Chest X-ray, PA view. Patient: 67 years old, sex M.
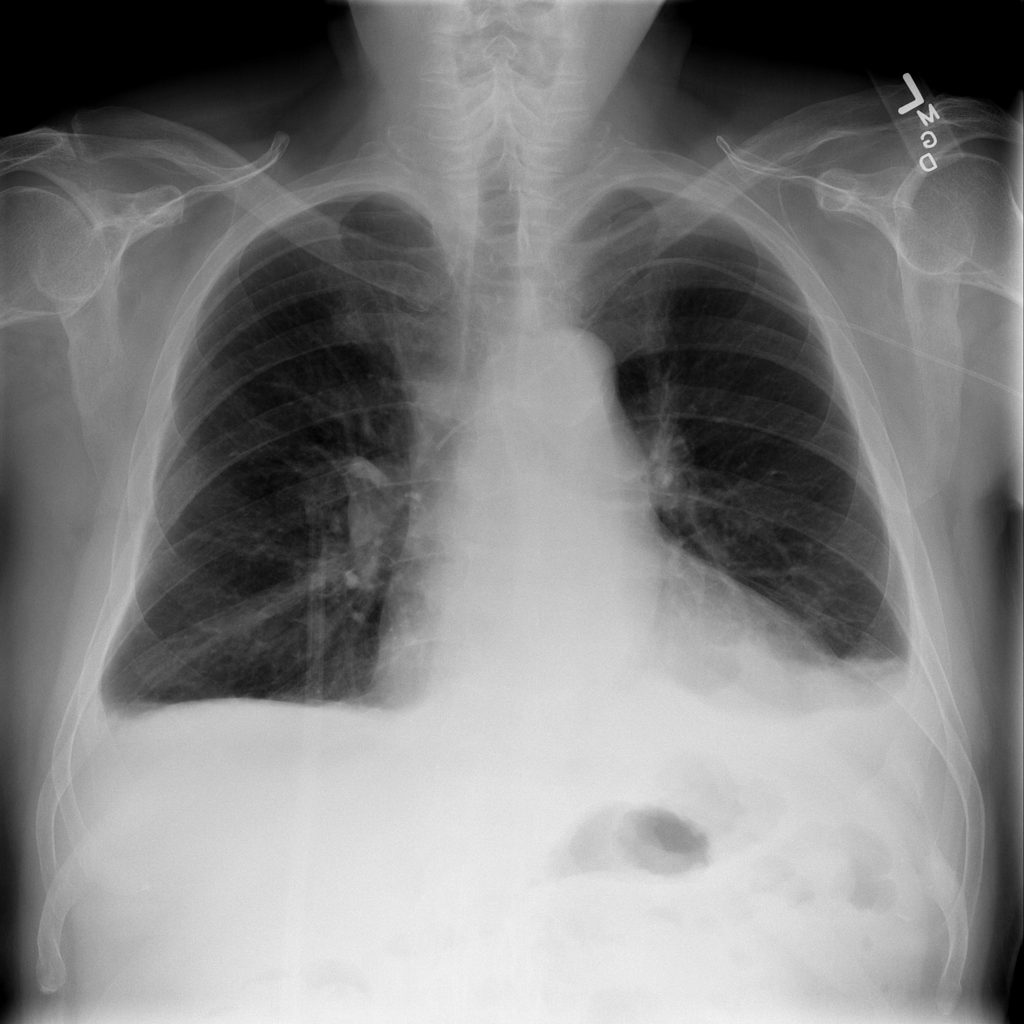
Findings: No Finding